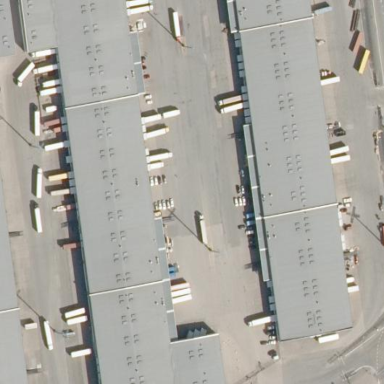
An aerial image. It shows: Logistics building.